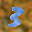
Label: 3